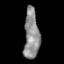
Tissue: prostate
Cell type: T cells
Senescence score: 0.3567
Nuclear area (px): 746
Mean DAPI intensity: 141.387